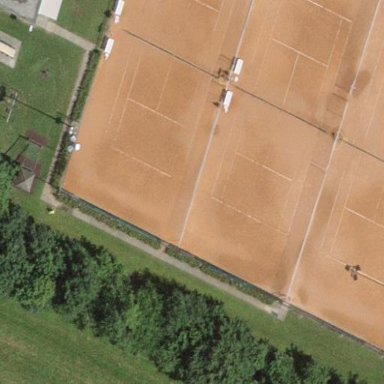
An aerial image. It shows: Tennis court in leisure pitch.